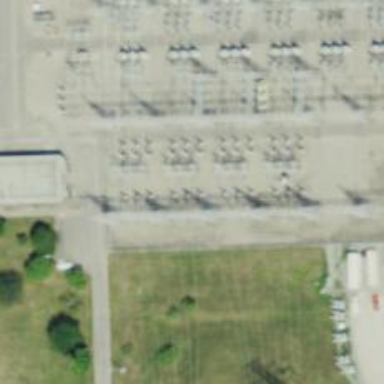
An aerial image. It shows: Switch for power supply.